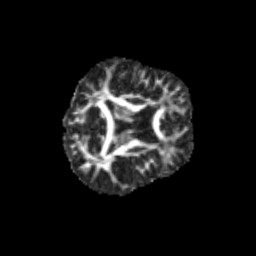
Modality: FA
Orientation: axial
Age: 11
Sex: male
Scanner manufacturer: siemens
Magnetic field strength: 3 T
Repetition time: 3.8 s
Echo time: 0.07 s